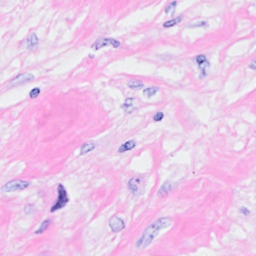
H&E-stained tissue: Breast